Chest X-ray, PA view. Patient: 39 years old, sex F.
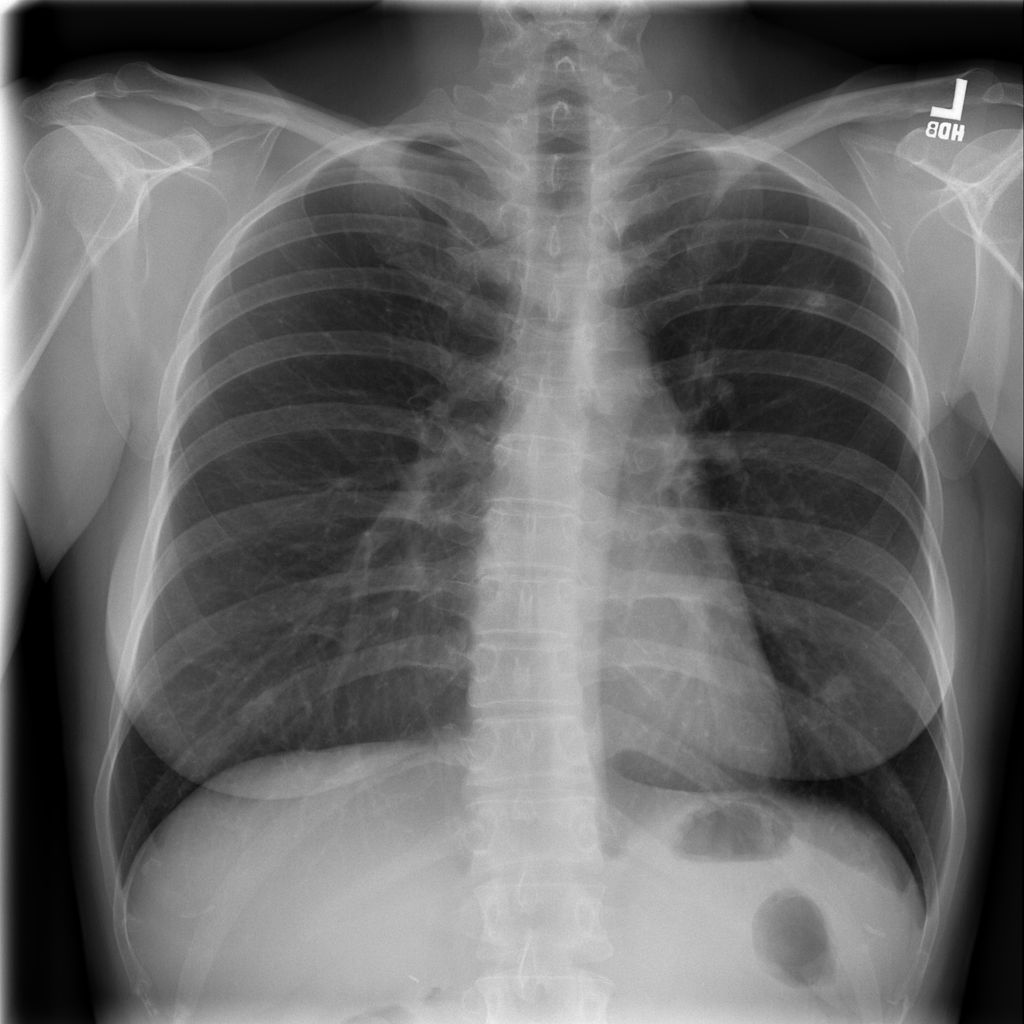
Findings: Nodule